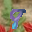
Label: 8